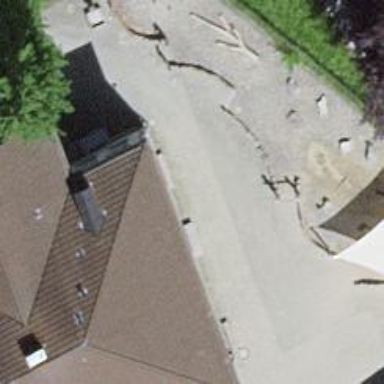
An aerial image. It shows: Kindergarten.